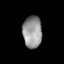
Tissue: lung
Cell type: Fibroblasts
Senescence score: 0.5484
Nuclear area (px): 599
Mean DAPI intensity: 149.77